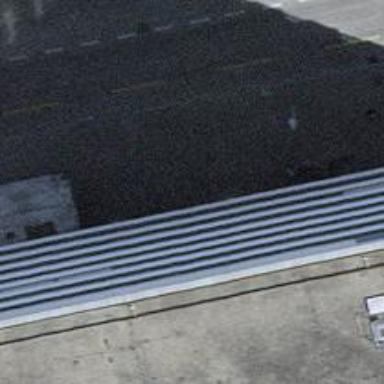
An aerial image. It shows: Full-height turnstile barrier.